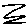
Label: zigzag